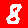
Digit: 8